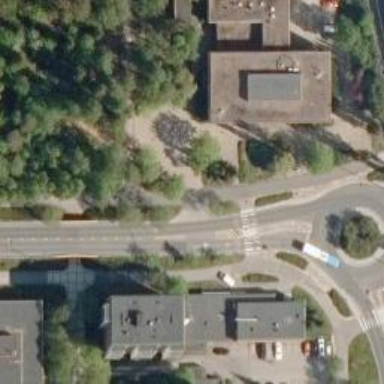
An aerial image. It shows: Cycleway with asphalt surface and uncontrolled crossing. The crossing includes island.